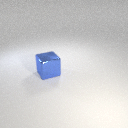
large blue metal cube